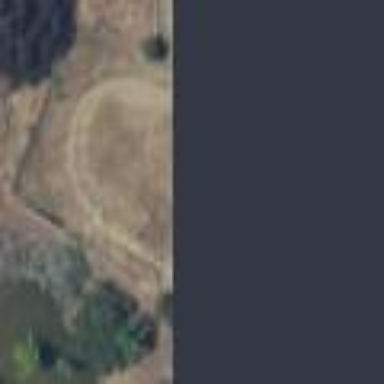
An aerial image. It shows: Farmyard with equestrian pitch for leisure activities.